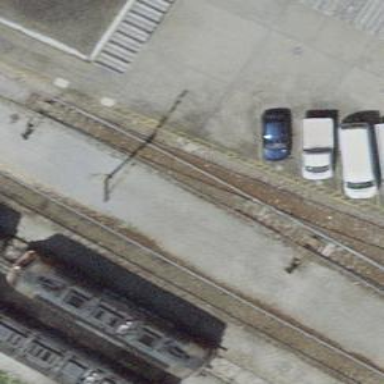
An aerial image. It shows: Rail yard with electrified rails and single track.